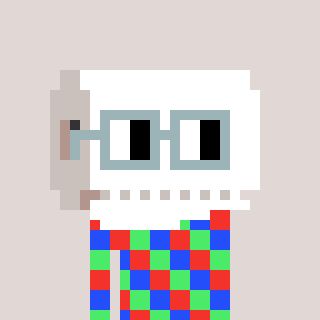
a pixel art character with square dark gray glasses, a toiletpaper-full-shaped head and a slimegreen-colored body on a warm background